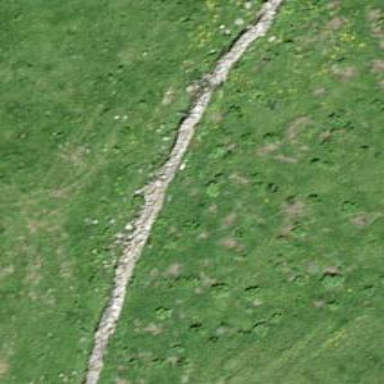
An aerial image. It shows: Wall made of dry stone.